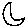
Label: moon